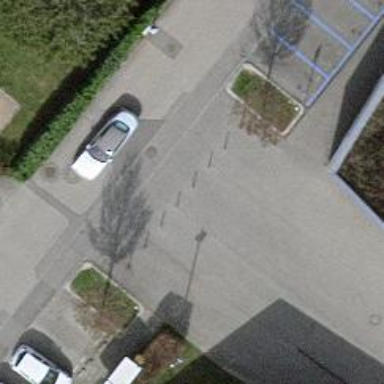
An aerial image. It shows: Bollard.